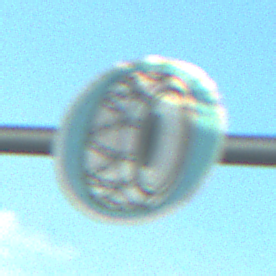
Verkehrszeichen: SchneekettenVorgeschrieben
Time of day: SunriseSunset
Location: Outdoor (RoadRail)
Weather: PartlyCloudy
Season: NotSpecified
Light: Natural